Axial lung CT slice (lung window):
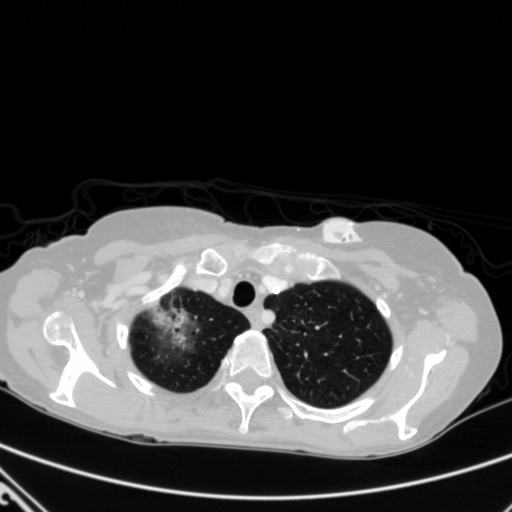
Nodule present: no